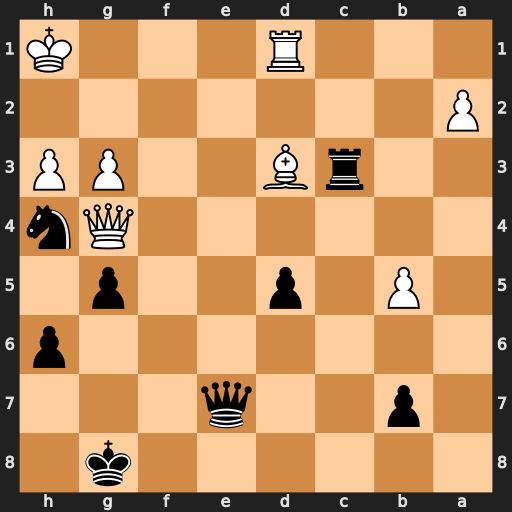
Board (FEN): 6k1/1p2q3/7p/1P1p2p1/6Qn/2rB2PP/P7/3R3K
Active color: b
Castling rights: -
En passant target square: -
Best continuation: Rxd3 gxh4 Qe4+ Kg1 Qxg4+ hxg4 Rxd1+